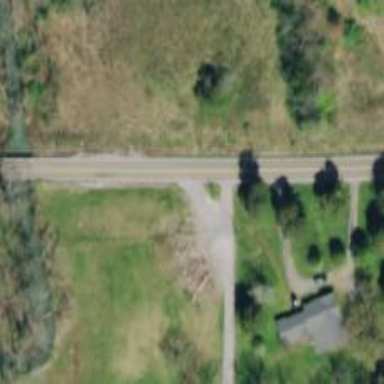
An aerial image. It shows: Secondary road.